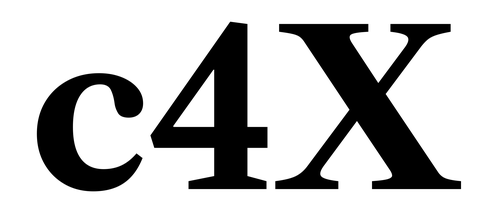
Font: LibreCaslonText_Bold